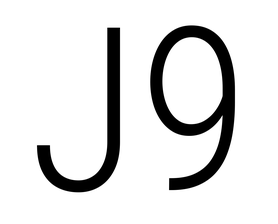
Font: Roboto_Condensed_Light